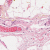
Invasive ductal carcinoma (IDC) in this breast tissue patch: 0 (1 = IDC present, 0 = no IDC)